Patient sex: M
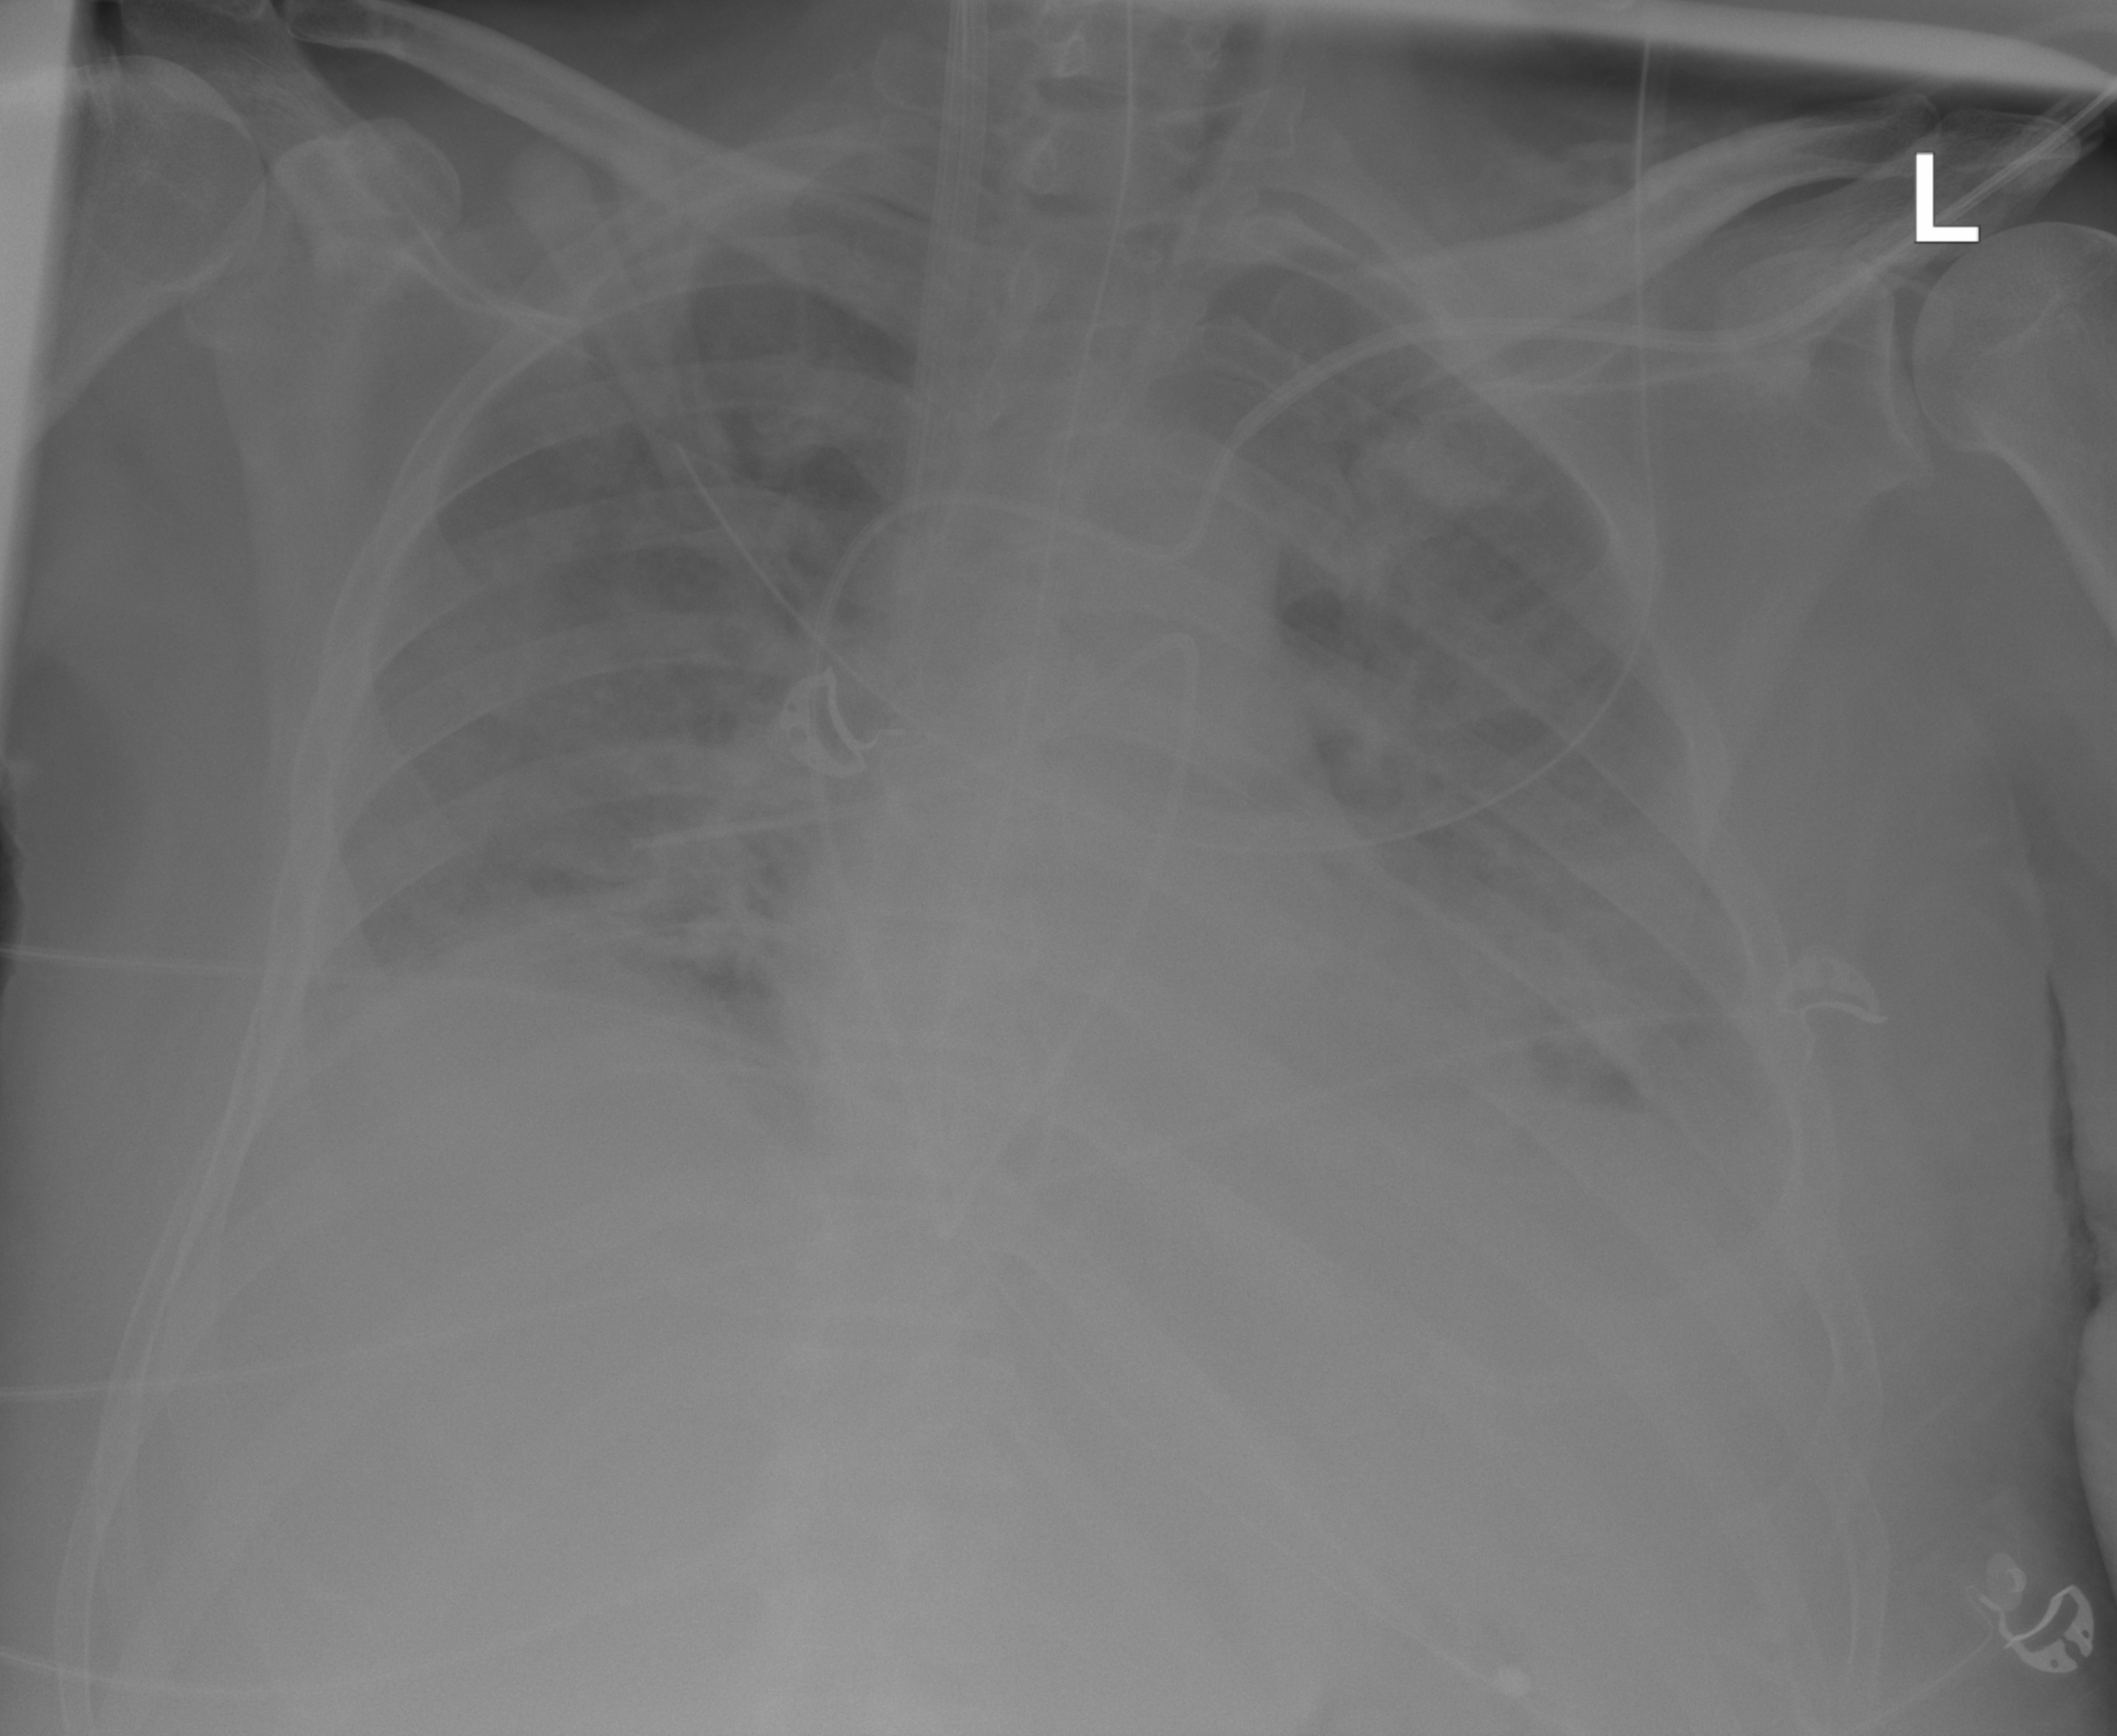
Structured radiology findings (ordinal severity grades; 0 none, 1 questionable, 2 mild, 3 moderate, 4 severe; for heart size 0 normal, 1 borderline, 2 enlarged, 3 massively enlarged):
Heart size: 0
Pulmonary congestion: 2
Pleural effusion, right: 2
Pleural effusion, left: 2
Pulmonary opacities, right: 2
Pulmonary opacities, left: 3
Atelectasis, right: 2
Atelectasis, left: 0